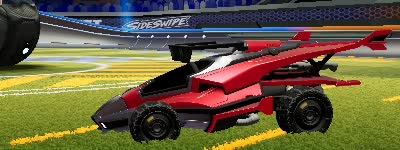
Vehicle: aftershock